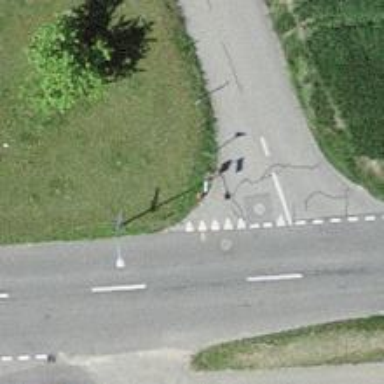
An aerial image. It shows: Bus stop with platform for public transport.